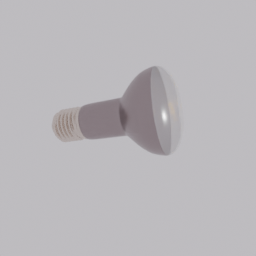
Label: lighting